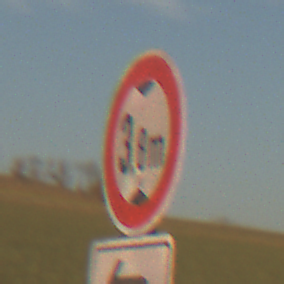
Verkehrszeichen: TatsaechlicheHoehe
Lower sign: RichtungsangabeDurchPfeile2
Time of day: SunriseSunset
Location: Outdoor (Nature)
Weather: PartlyCloudy
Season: NotSpecified
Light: Natural